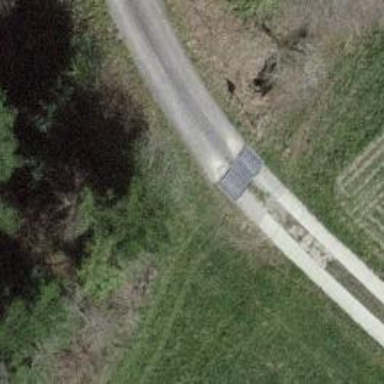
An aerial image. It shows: Cattle grid barrier.